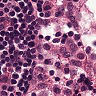
Metastatic tissue present: no